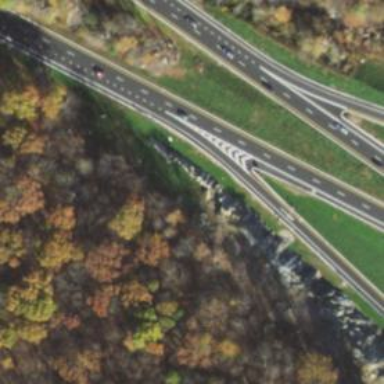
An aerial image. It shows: Trunk highway with expressway features.